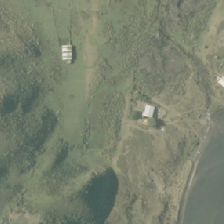
Land cover: herbaceous_freshwater_vege